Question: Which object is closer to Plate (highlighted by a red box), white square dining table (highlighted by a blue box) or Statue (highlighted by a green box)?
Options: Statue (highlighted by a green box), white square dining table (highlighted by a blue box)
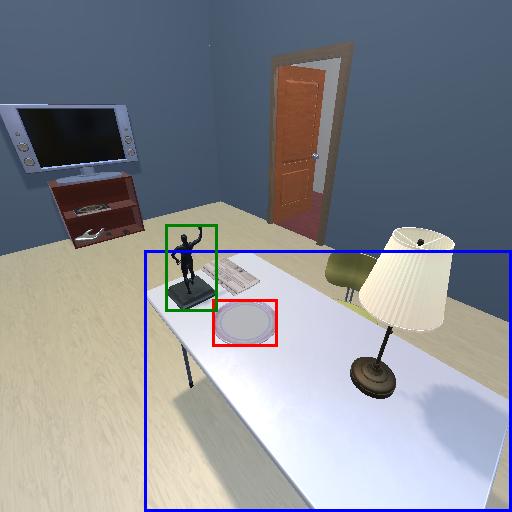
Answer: Statue (highlighted by a green box)